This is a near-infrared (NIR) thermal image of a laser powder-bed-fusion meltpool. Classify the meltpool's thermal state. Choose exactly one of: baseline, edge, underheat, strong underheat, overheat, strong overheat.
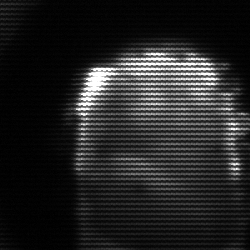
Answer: baseline